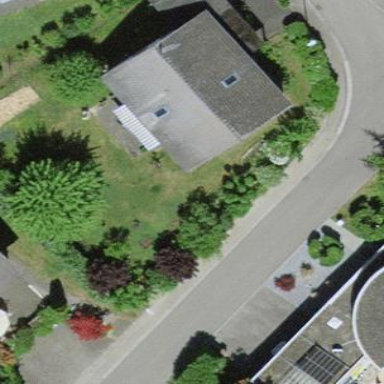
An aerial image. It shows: Simple and straightforward house.